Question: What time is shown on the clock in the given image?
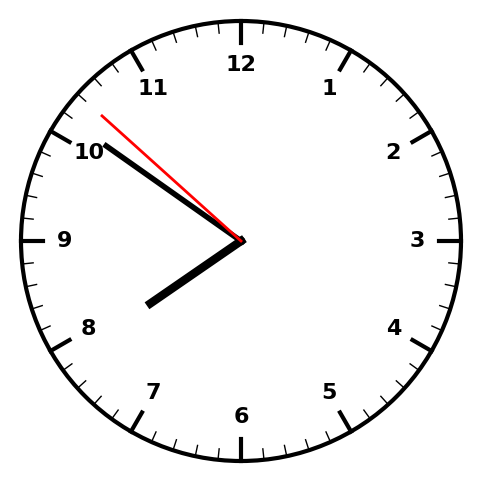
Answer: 07:50:52